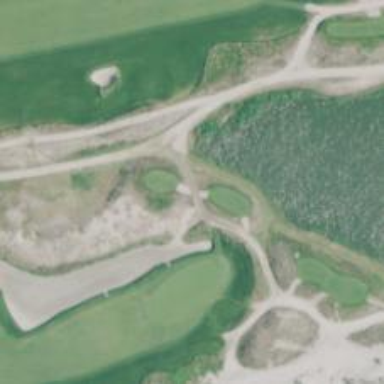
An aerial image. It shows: Pathway for golfing.